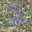
Label: 2